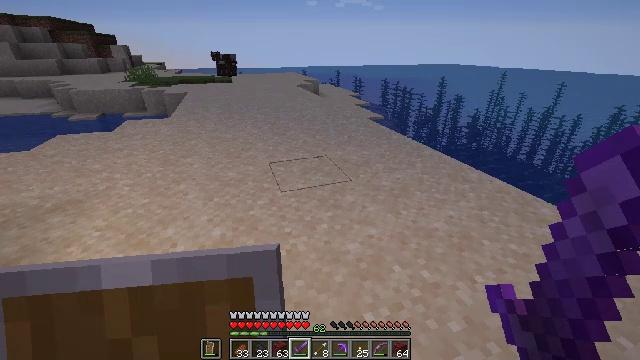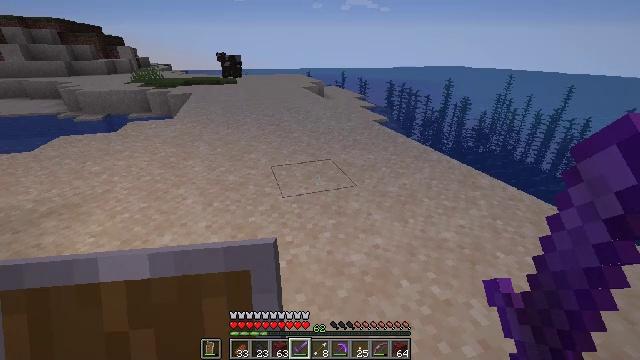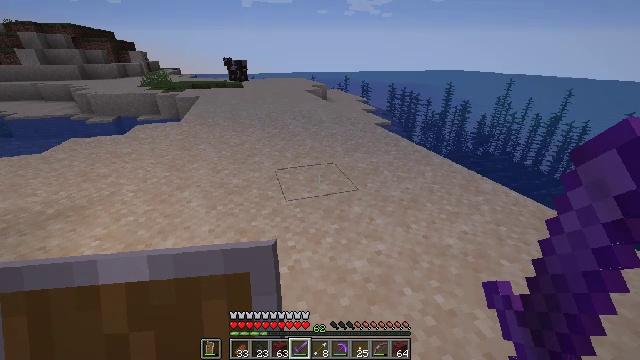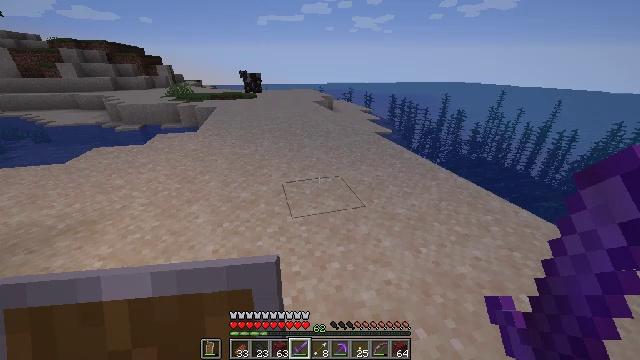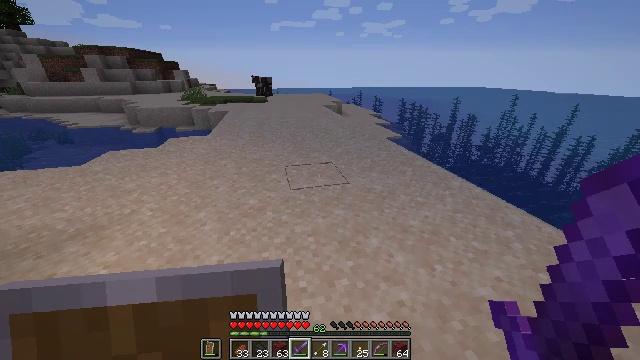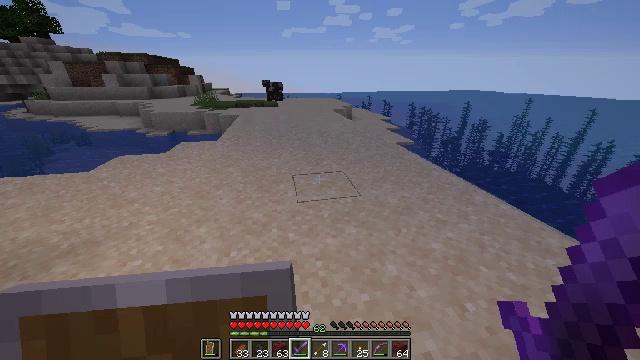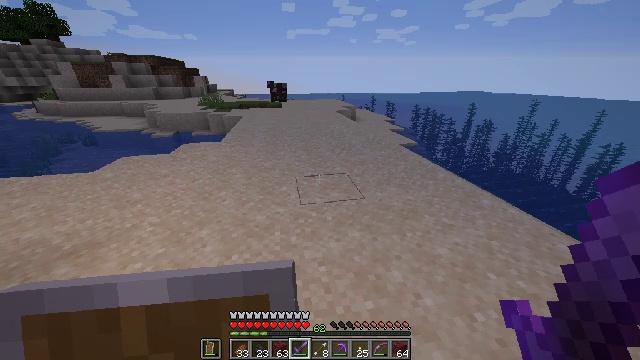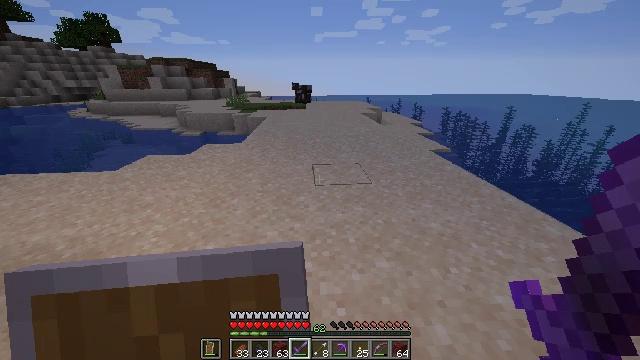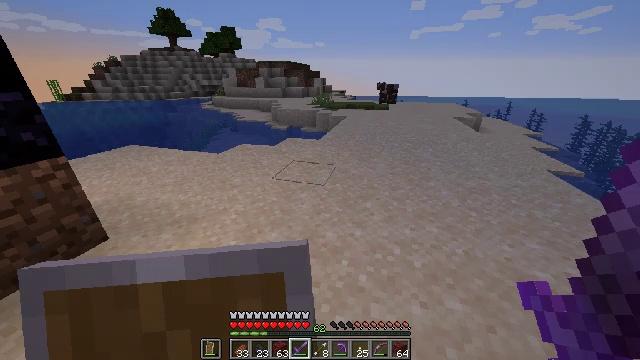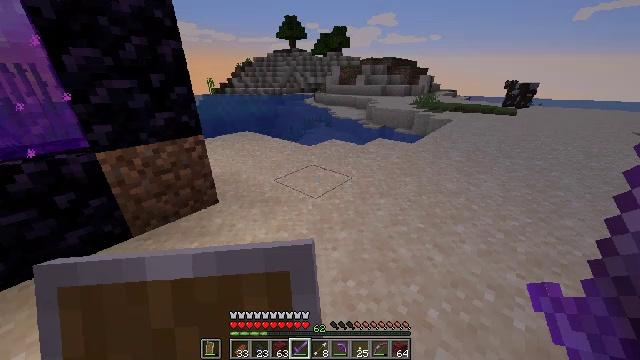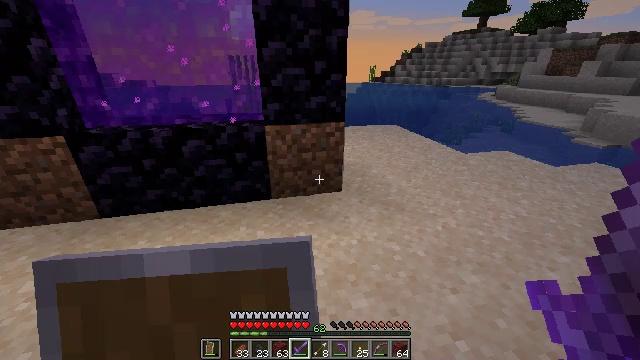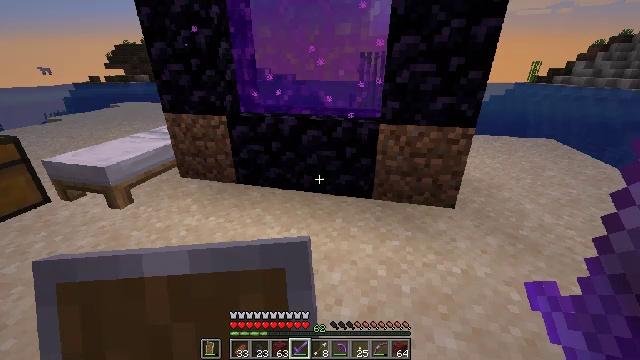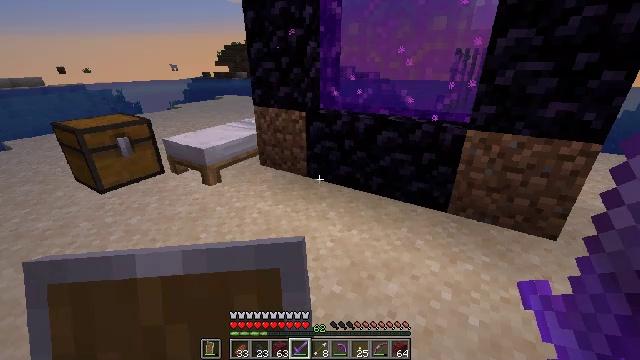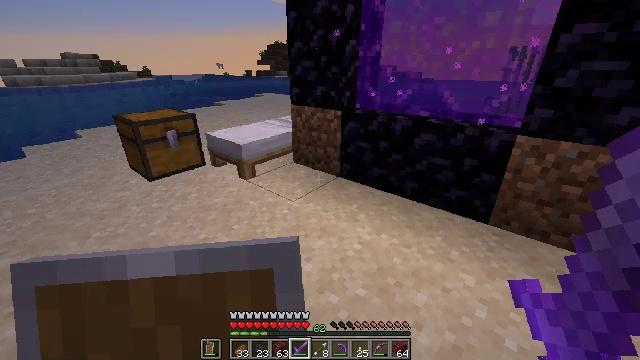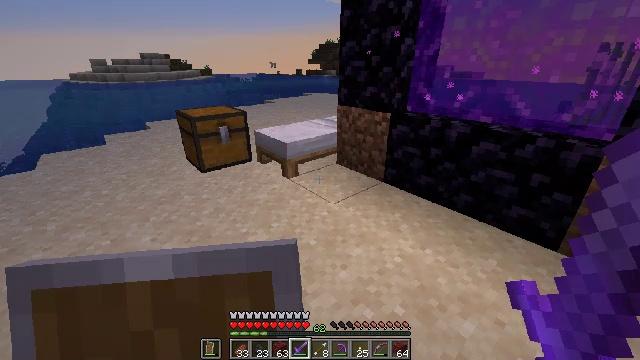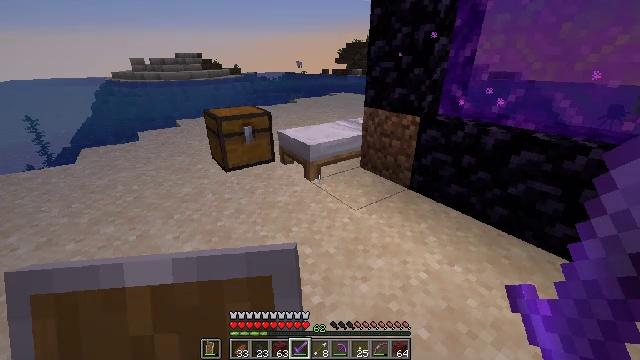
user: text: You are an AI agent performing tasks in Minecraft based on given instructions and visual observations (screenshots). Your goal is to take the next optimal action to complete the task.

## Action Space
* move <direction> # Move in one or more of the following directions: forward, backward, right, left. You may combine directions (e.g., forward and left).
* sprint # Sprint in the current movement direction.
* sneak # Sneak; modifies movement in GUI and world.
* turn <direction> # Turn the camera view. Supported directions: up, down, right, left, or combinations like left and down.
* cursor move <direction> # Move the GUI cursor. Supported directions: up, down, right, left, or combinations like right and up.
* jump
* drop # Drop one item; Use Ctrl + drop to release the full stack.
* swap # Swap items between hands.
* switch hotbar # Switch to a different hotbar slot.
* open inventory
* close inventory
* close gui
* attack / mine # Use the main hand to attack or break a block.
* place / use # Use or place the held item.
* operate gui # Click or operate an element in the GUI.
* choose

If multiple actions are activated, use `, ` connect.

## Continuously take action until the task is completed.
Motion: motion action
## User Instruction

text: Combine the necessary materials to craft an ender eye.
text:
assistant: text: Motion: move forward, turn left
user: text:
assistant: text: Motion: move forward
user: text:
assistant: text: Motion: move forward, turn left
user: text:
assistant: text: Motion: move forward, turn left
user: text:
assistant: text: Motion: move forward, turn left
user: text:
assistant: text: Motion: move forward
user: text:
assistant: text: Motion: move forward, turn left
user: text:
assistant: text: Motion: turn left
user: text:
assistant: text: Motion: turn left
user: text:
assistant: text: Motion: turn left
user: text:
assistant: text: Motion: turn left
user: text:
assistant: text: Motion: turn left
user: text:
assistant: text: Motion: turn left
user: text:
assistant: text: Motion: move forward, turn left
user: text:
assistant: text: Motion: move forward, turn left
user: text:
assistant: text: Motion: move forward, turn left
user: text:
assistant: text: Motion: move forward
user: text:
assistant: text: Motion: move forward, turn left
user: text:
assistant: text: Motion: move forward, turn left
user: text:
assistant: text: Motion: move forward, turn left
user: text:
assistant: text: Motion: move forward, turn left
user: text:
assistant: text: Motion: move forward
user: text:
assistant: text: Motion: move forward, turn left
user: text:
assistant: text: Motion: move forward, turn left
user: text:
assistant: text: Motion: use / place
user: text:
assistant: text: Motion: use / place
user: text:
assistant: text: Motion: use / place
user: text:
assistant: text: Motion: no_op
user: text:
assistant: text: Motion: no_op
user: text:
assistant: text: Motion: no_op